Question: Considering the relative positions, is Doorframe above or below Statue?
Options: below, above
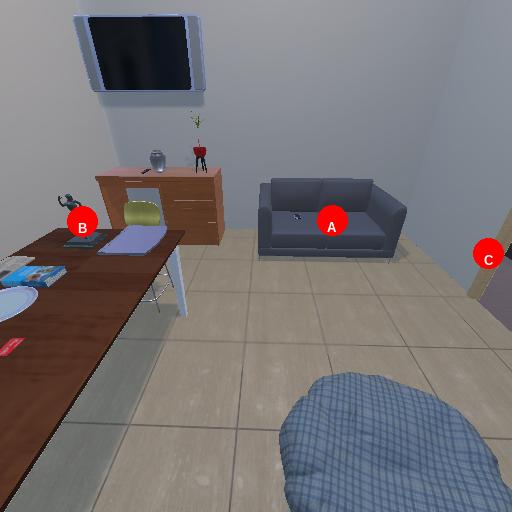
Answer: below